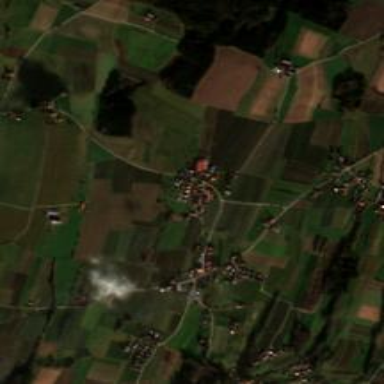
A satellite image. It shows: Village area.